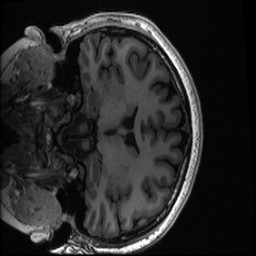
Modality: T1w
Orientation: coronal
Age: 23
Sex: female